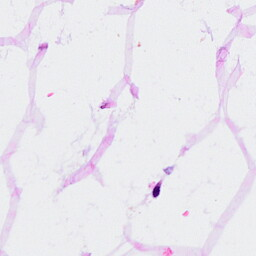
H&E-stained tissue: Breast